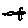
Label: bird